Interaction volume radius: 10 \u00c5
Interaction volume height: 20 \u00c5
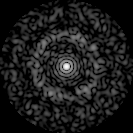
Disorder parameter: 0.8052